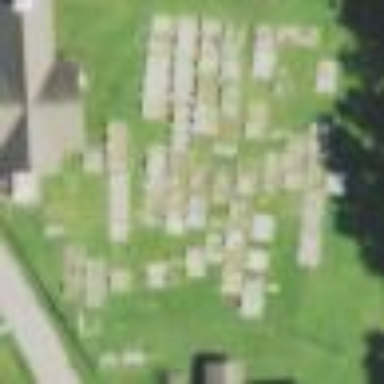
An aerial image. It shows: Graveyard.